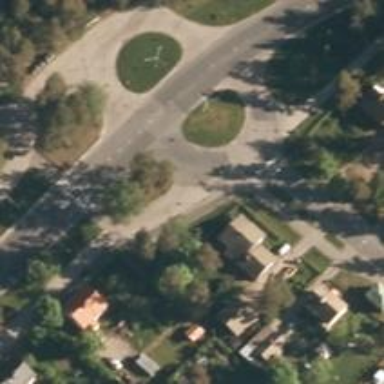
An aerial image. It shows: Asphalt cycleway.